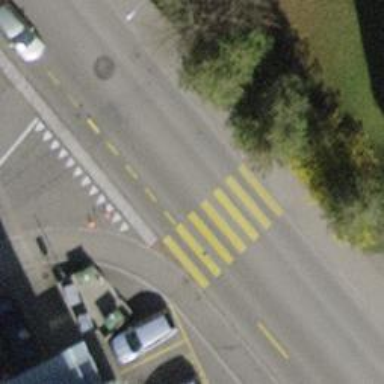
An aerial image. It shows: Zebra crossing on the road.